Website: apple
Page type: customer-info-address
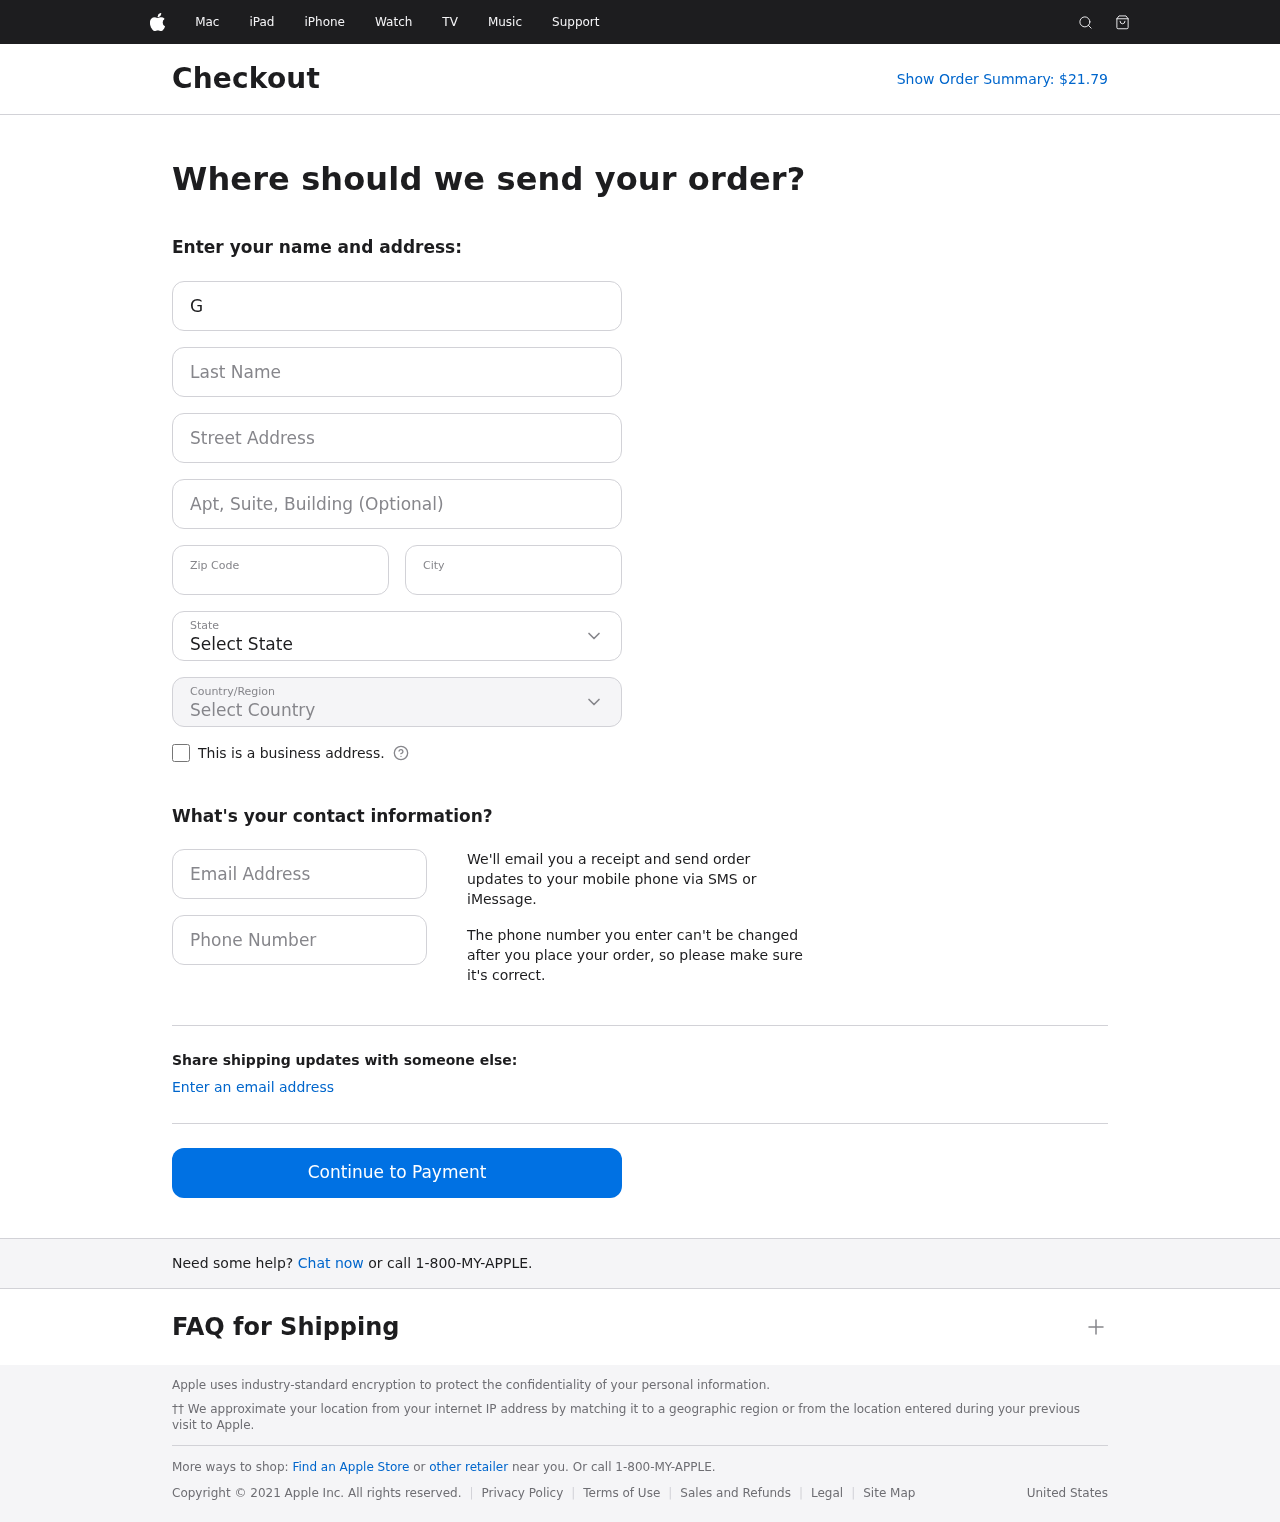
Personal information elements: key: PII_CITY
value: East Rogerbury
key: PII_COUNTRY
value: United States
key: PII_EMAIL
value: ginakennedy@yahoo.com
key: PII_FIRSTNAME
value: Gina
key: PII_LASTNAME
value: Kennedy
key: PII_PHONE
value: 9154444712
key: PII_POSTCODE
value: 14315
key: PII_STATE
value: Hawaii
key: PII_STREET
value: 1244 Summer Cliff
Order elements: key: ORDER_TOTAL
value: Show Order Summary: $21.79